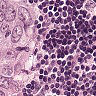
Metastatic tissue present: yes